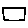
Label: square